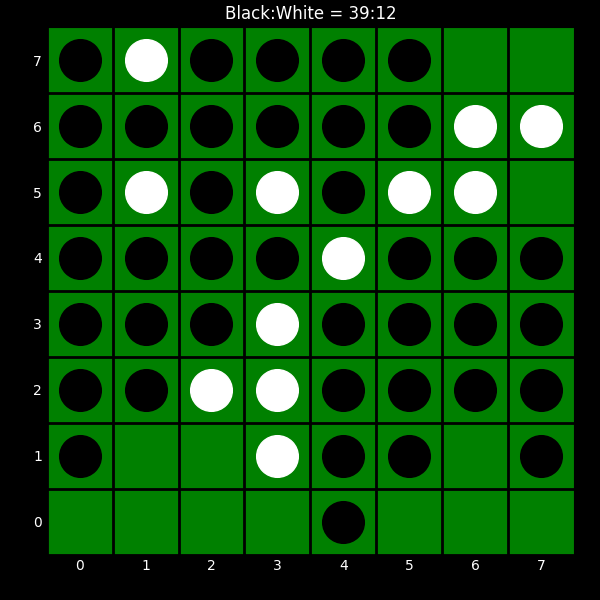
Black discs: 39
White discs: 12